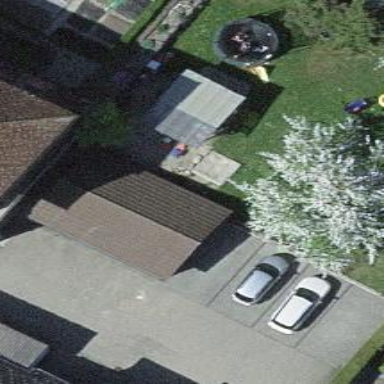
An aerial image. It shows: View of roof of building.